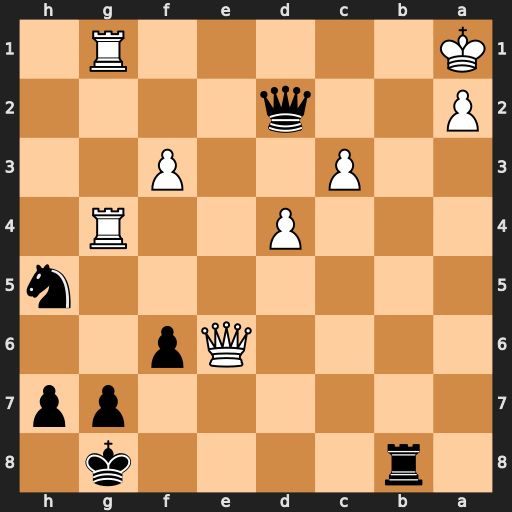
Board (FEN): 1r4k1/6pp/4Qp2/7n/3P2R1/2P2P2/P2q4/K5R1
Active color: b
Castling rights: -
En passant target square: -
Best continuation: Kh8 Qb3 Rxb3